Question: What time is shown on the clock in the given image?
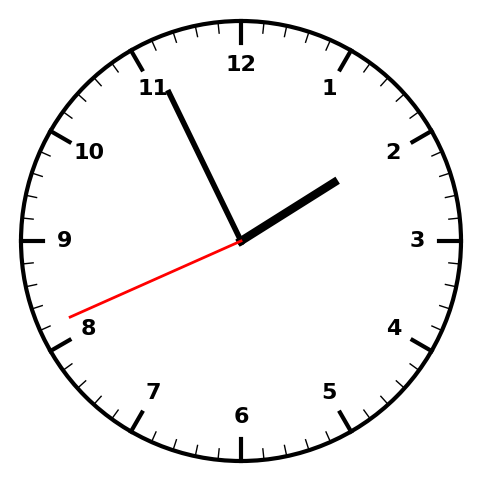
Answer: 01:55:41